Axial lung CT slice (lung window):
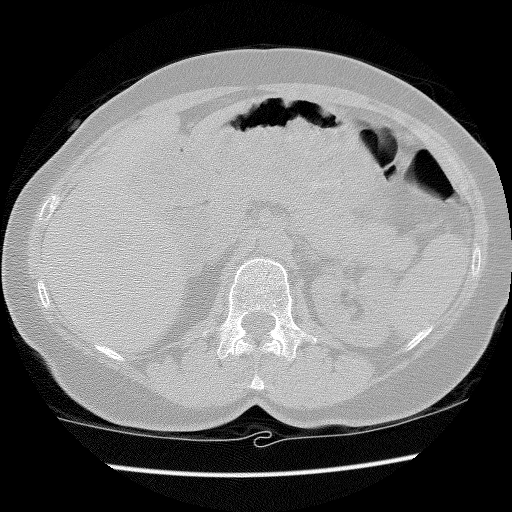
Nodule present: no